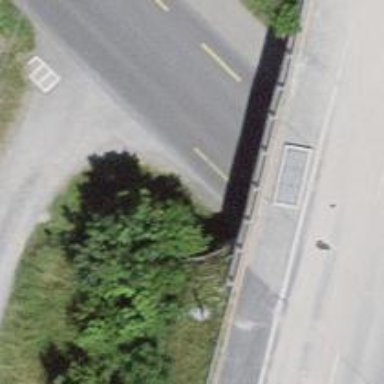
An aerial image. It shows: Secondary road with designated cycle lane.